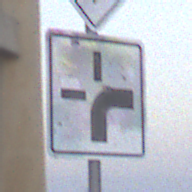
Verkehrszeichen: VerlaufVorfahrtsstrasse3
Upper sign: Vorfahrtsstrasse
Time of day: SunriseSunset
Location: Outdoor (Suburban)
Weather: Clear
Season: NotSpecified
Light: Natural